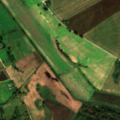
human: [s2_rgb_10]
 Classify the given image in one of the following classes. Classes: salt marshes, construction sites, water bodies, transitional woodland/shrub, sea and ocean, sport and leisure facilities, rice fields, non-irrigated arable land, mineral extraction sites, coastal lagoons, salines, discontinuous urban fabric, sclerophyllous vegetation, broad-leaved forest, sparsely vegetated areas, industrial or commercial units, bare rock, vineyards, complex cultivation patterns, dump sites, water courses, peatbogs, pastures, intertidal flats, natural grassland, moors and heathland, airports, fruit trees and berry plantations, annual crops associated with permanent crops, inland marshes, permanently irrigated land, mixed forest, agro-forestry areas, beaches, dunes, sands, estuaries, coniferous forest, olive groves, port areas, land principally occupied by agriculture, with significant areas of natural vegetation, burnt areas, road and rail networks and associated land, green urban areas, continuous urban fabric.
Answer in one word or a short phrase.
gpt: non-irrigated arable land, pastures, complex cultivation patterns, mixed forest, transitional woodland/shrub